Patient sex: F
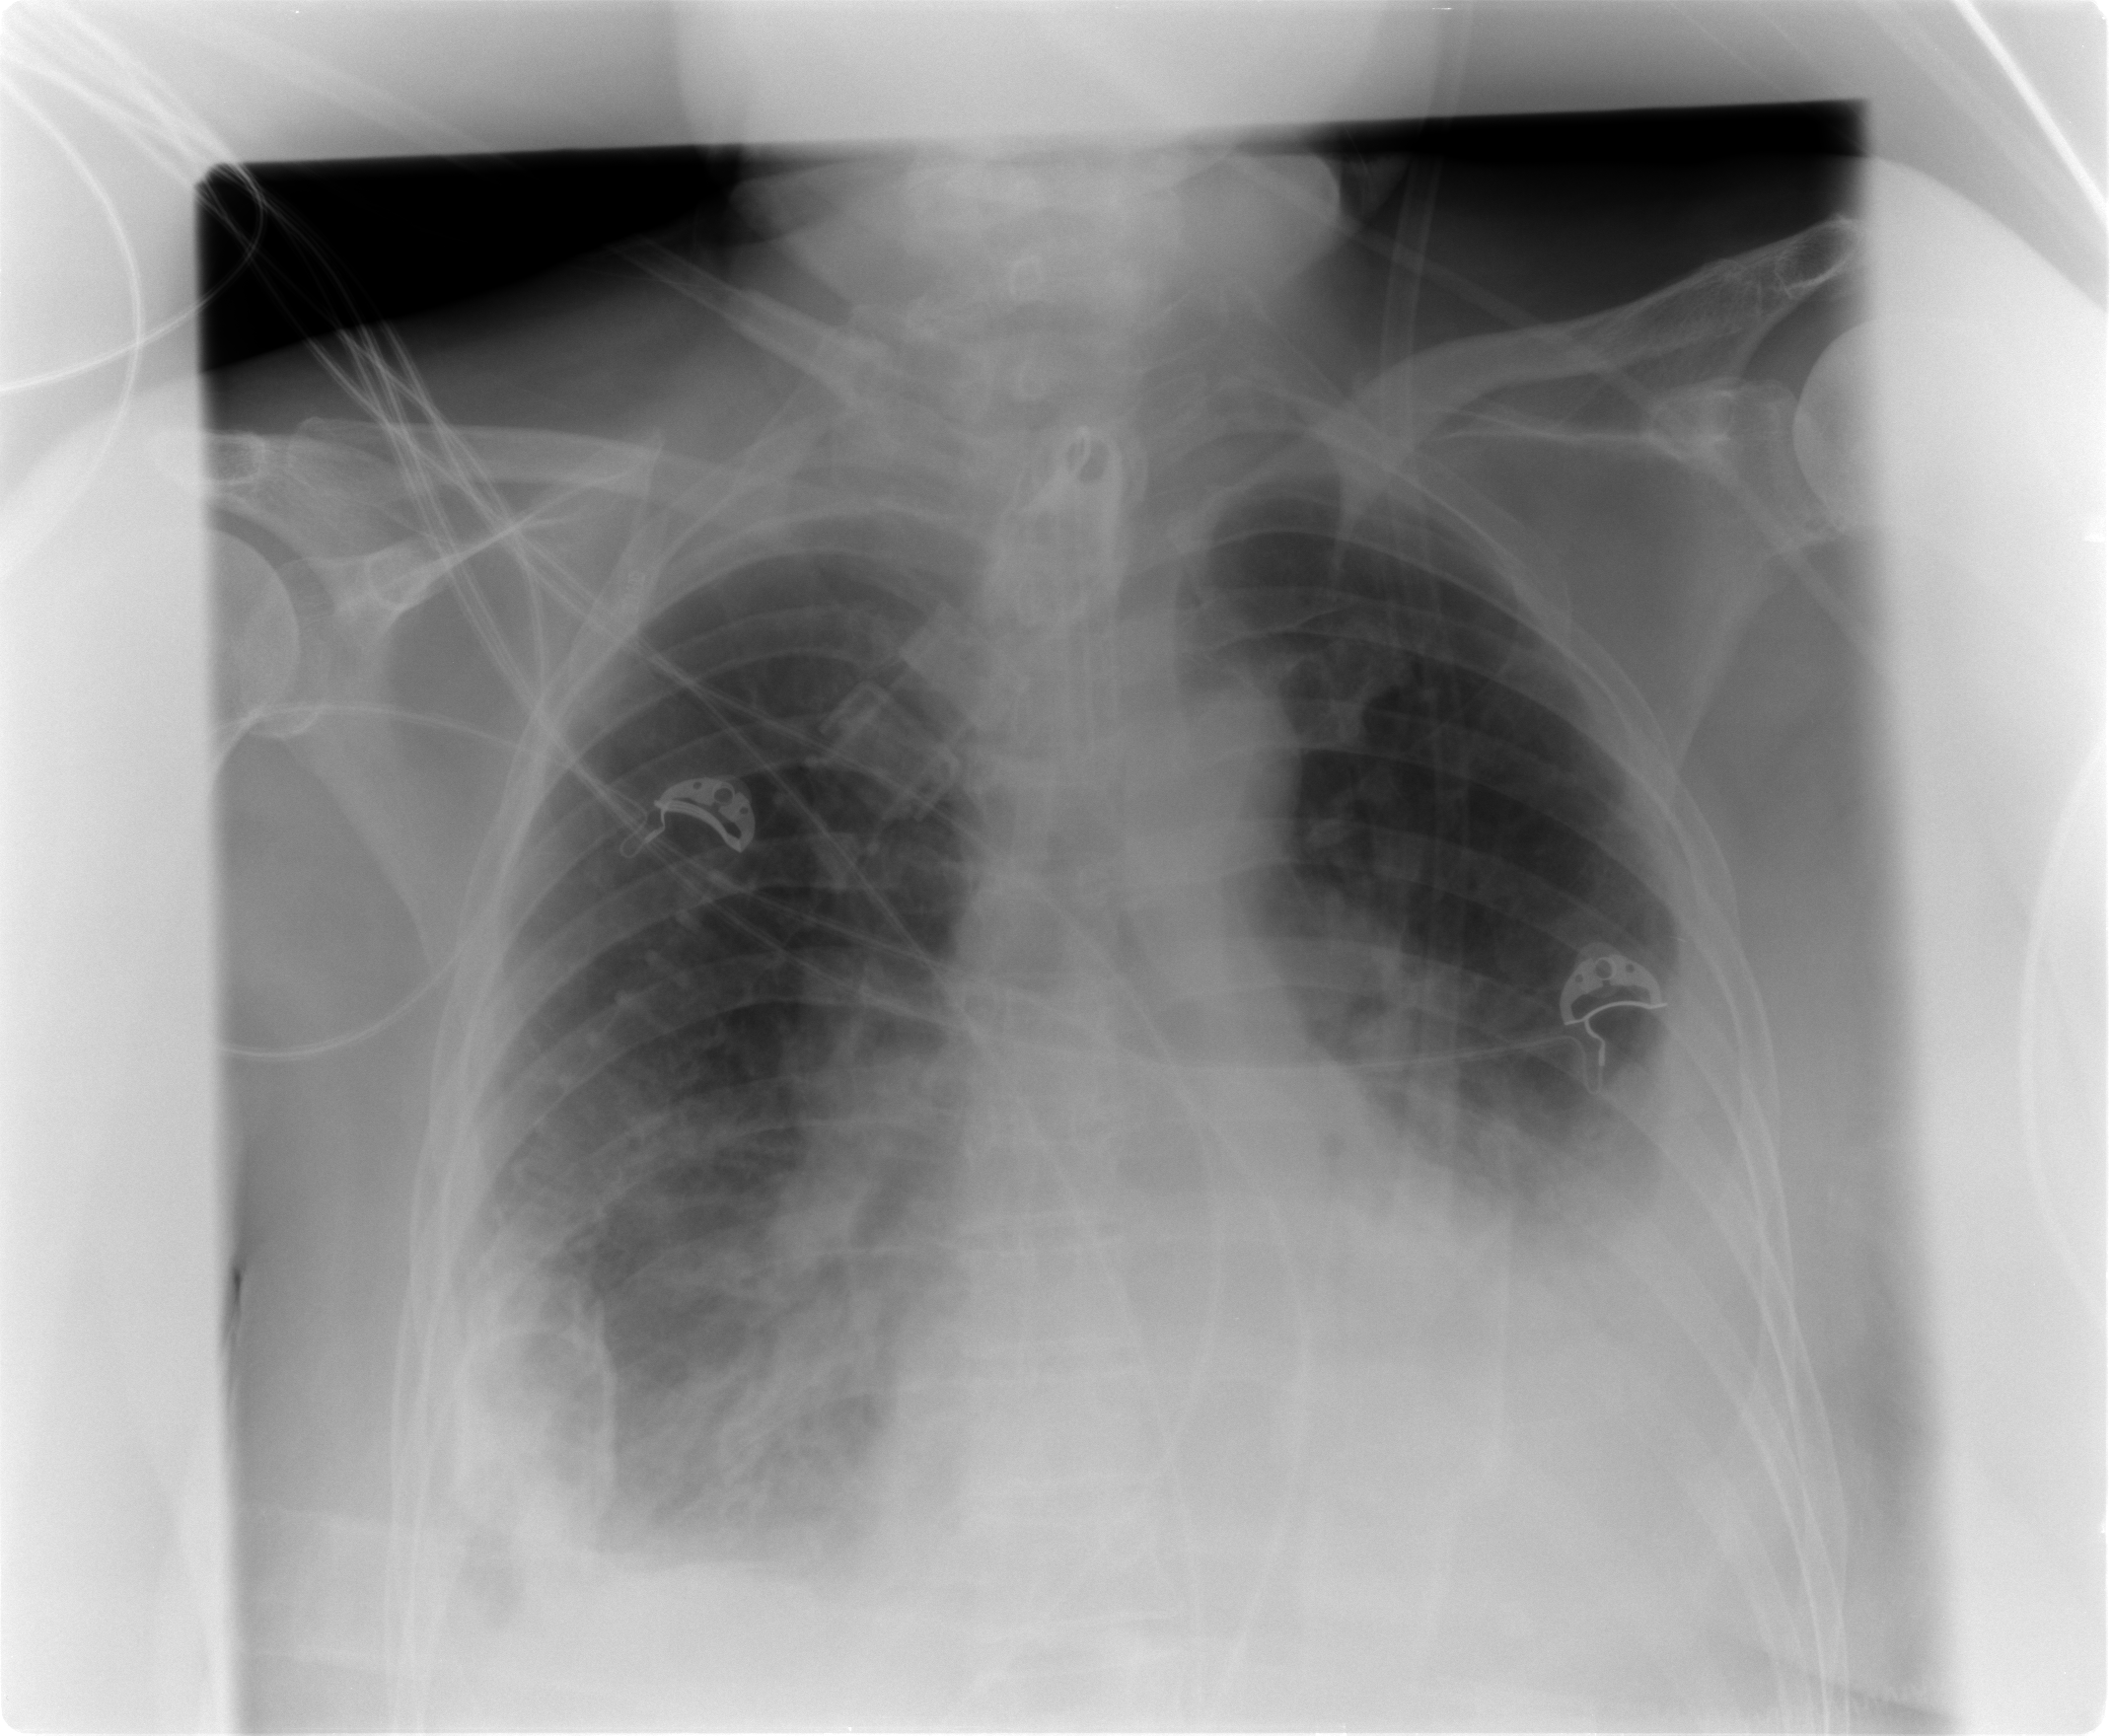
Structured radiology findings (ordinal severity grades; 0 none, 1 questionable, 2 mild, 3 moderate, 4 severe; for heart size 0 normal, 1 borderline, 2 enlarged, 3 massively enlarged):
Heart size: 0
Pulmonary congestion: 2
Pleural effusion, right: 2
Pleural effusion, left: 3
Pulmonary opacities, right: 2
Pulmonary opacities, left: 2
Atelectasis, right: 2
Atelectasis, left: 3